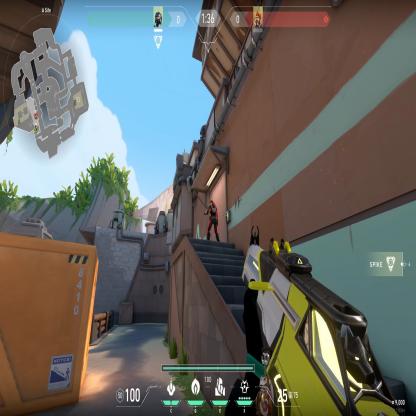
Label: enemy